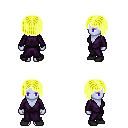
a pixel art fantasy rpg character, female body template, dark elf, purple skin, purple robe, gold greaves, gold pageboy hairstyle, black shoes, four views (front, back, left, right), 2x2 character sprite sheet, small pixel art, hard edges, no anti-aliasing